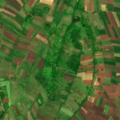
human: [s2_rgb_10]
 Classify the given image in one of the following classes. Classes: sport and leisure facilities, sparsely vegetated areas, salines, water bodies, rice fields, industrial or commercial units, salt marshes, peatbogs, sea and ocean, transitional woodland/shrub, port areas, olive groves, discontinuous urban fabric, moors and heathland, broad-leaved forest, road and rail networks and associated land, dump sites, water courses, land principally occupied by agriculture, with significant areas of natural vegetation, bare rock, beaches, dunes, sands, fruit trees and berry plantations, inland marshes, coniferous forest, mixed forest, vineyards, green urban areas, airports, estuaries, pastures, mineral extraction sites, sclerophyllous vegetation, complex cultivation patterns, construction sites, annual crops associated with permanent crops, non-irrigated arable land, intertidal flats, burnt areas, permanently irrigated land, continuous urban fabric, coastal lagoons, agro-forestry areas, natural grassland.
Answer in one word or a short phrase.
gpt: non-irrigated arable land, pastures, land principally occupied by agriculture, with significant areas of natural vegetation, natural grassland